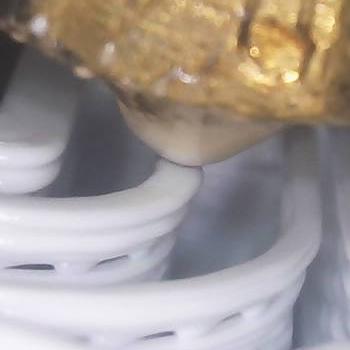
Flow rate: 188%